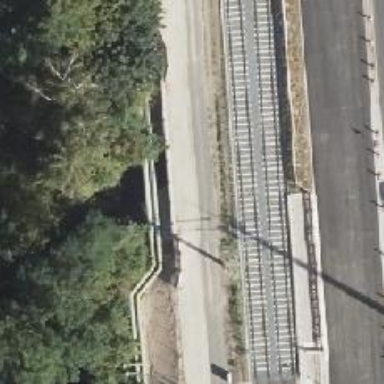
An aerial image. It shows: Paved path on bridge with asphalt surface for cycling.